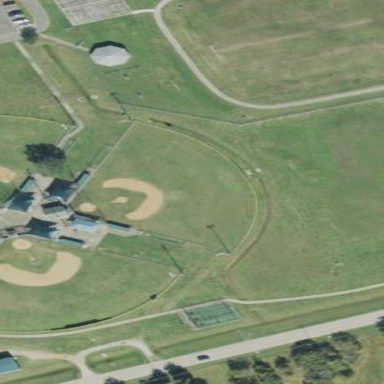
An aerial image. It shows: Baseball pitch for leisure land activities.